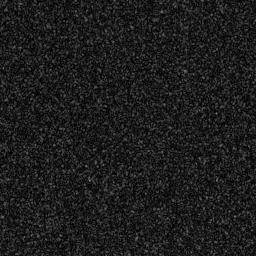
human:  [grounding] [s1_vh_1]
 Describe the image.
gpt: In the satellite image, there is  <ref>1 small ship </ref> <box>[[88, 0, 99, 5, 0]]</box> located at top right.